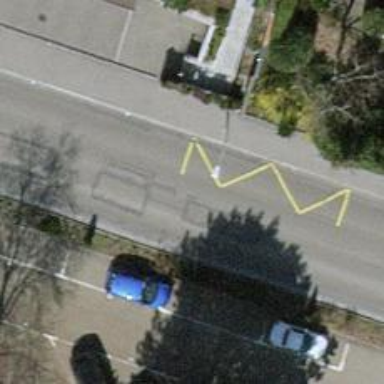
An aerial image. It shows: Public transport stop position.